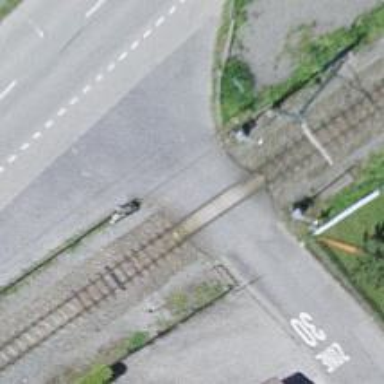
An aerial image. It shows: Level crossing at the railway with full barrier.